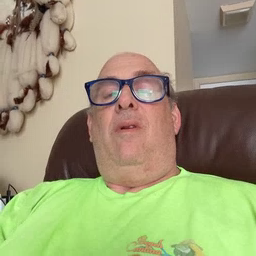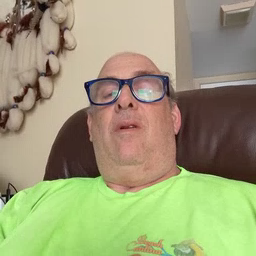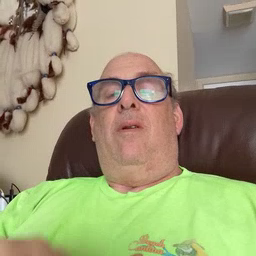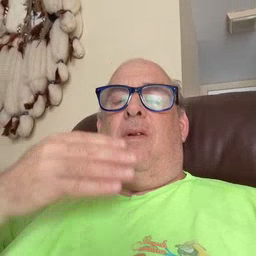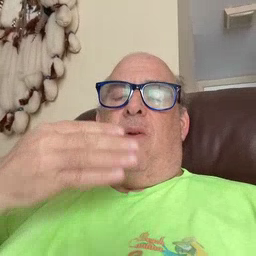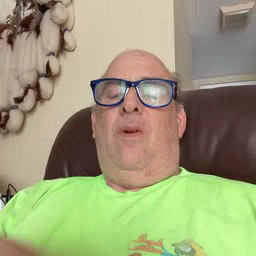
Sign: close